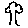
Label: tree